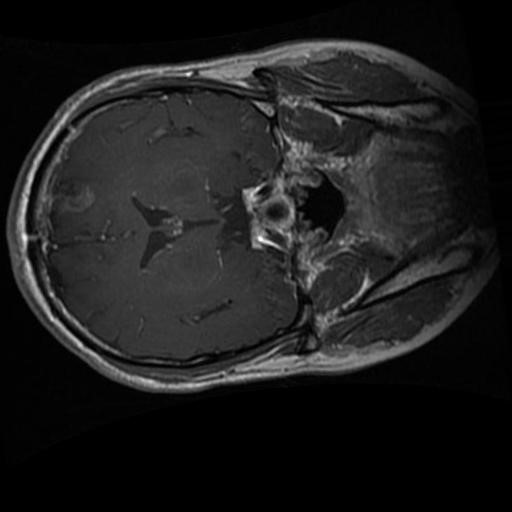
Label: brain_glioma